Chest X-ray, PA view. Patient: 63 years old, sex M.
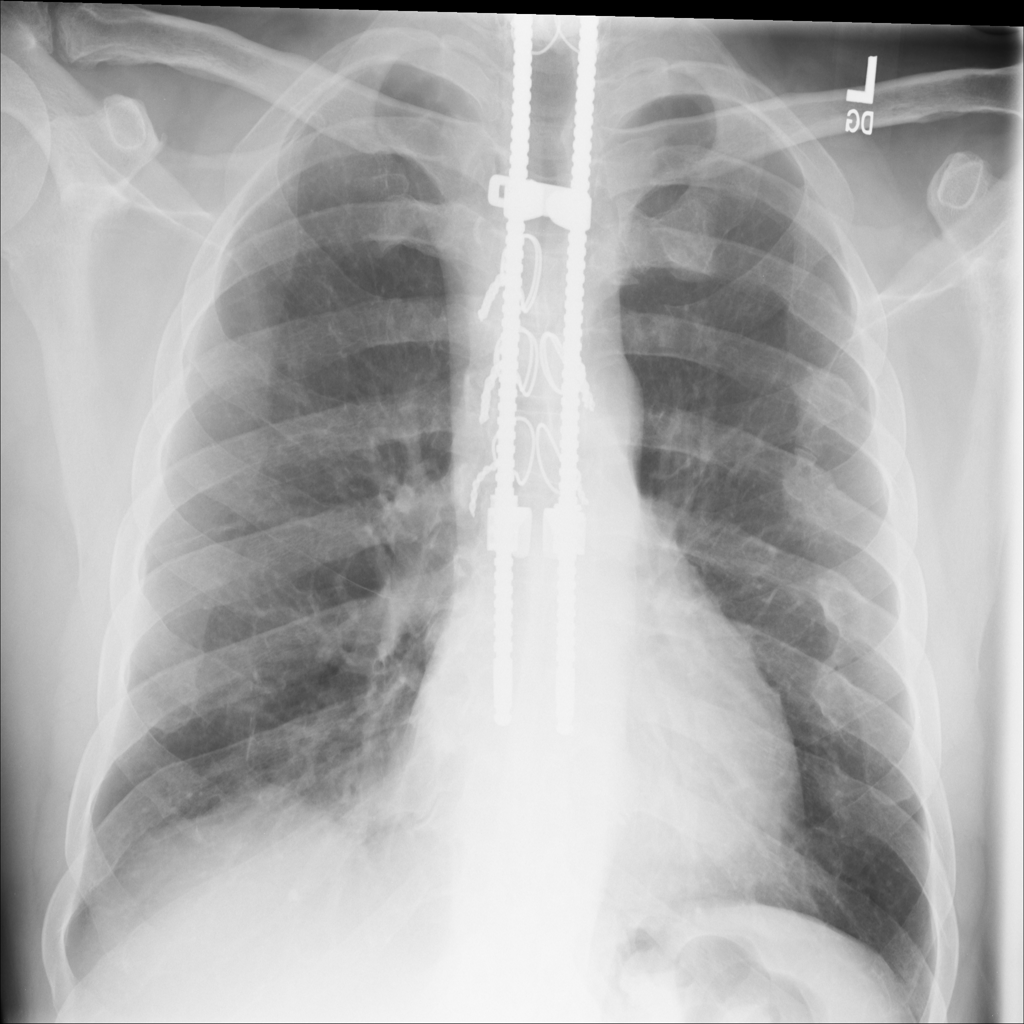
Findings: No Finding